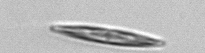
Label: pennate